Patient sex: M
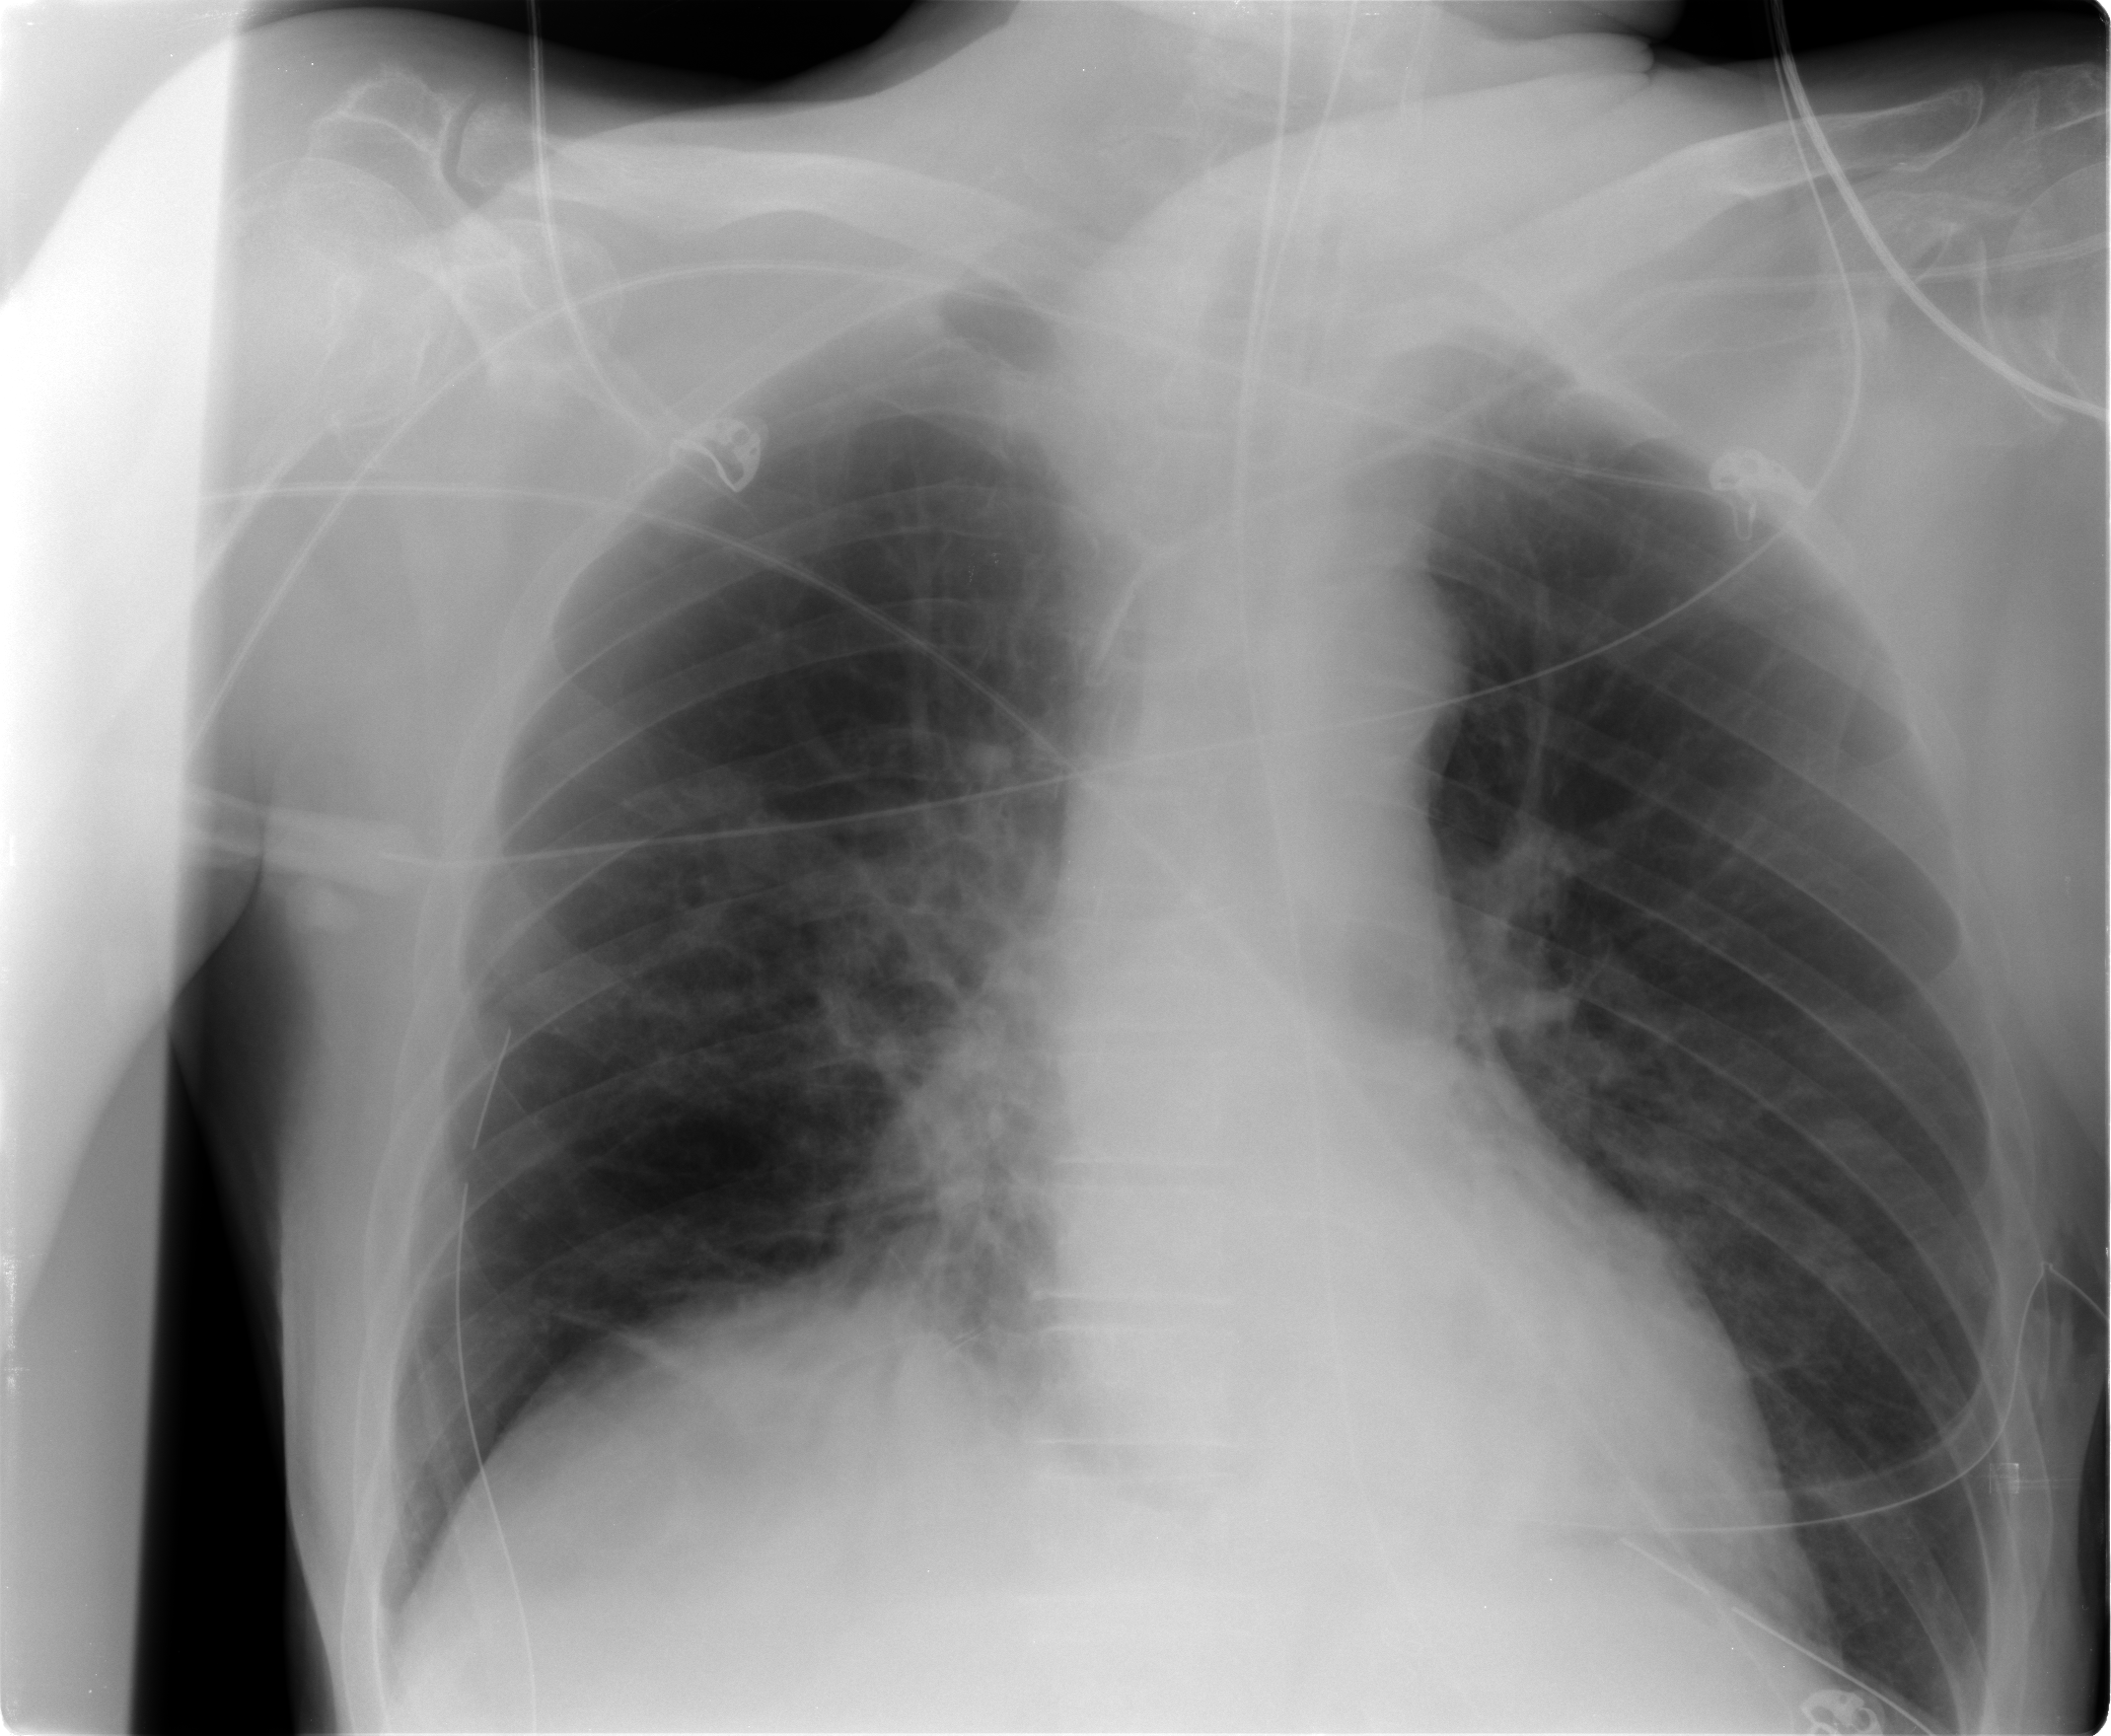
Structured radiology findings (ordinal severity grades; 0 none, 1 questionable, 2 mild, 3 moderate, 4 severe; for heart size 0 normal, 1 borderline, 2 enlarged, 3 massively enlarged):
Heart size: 0
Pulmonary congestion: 1
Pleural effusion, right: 0
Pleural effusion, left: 1
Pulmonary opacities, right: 1
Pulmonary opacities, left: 0
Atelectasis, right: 2
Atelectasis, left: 2